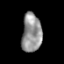
Tissue: prostate
Cell type: T cells
Senescence score: 0.3284
Nuclear area (px): 751
Mean DAPI intensity: 147.63